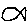
Label: fish